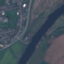
Land use / land cover: River